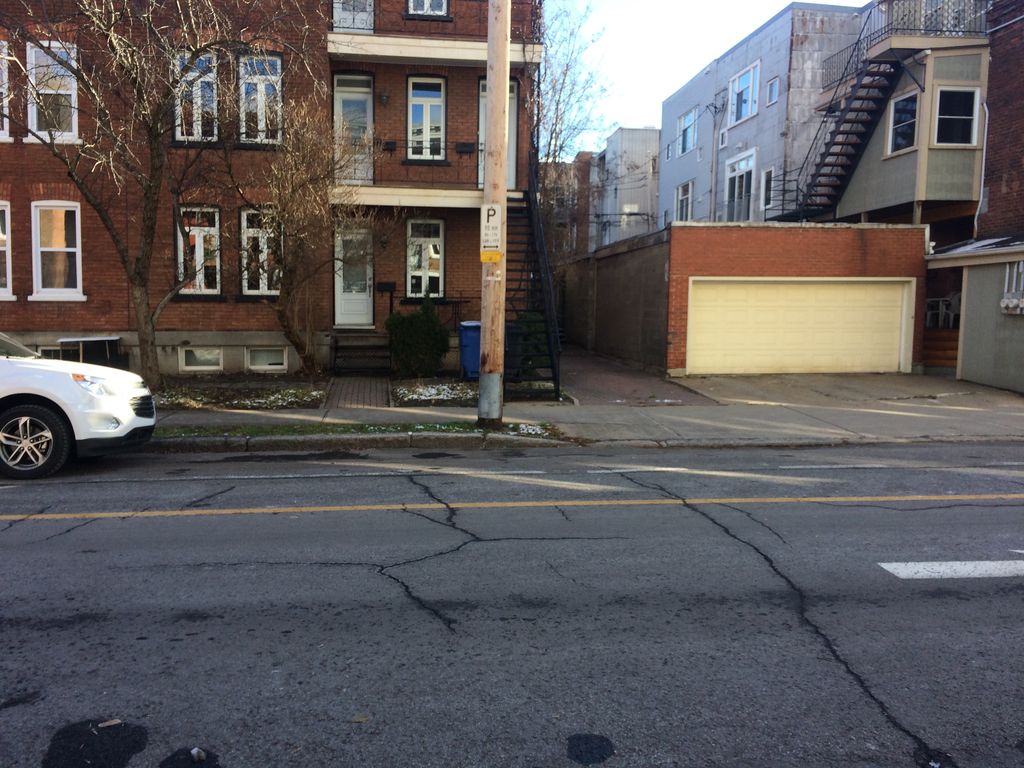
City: quebec_city